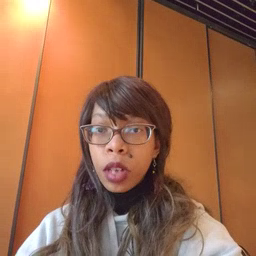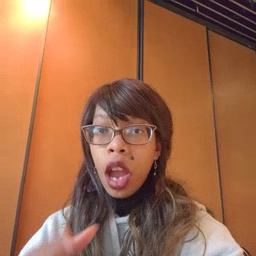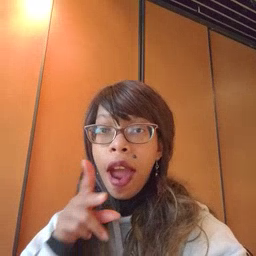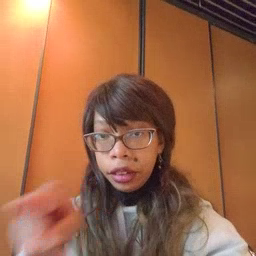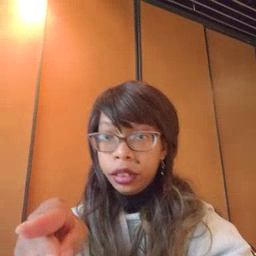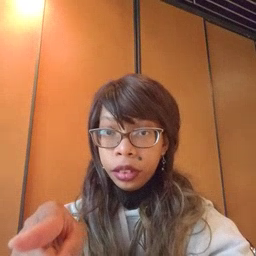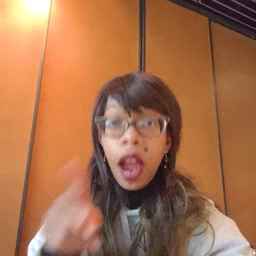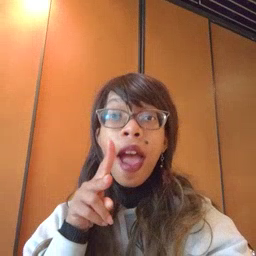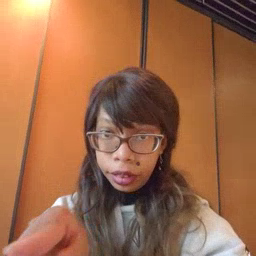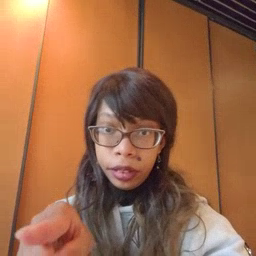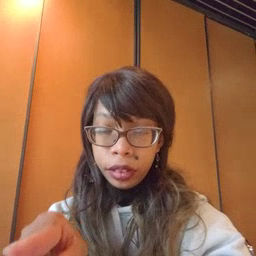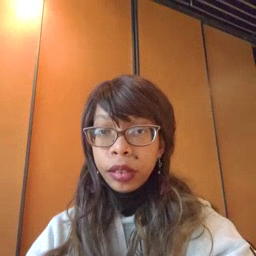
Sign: cut